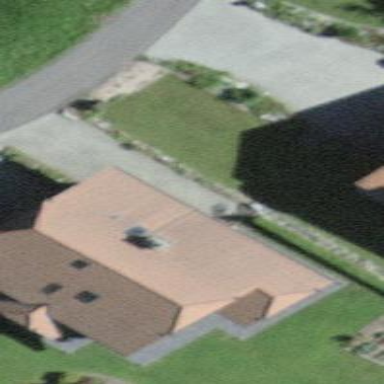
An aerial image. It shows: Residential building.